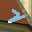
Label: 2